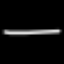
Label: line